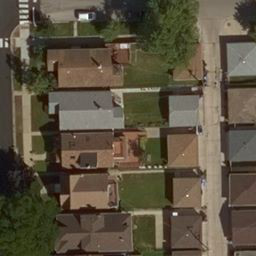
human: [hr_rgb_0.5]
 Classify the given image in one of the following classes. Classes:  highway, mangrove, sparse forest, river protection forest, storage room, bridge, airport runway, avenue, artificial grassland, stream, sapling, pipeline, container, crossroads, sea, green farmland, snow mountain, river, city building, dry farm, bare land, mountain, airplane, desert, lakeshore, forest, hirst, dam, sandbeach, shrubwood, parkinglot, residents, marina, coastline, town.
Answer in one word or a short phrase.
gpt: residents